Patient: sex F, age 77
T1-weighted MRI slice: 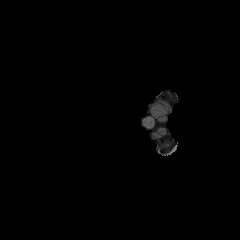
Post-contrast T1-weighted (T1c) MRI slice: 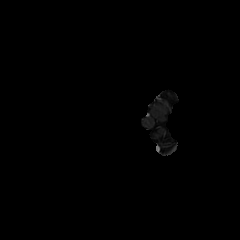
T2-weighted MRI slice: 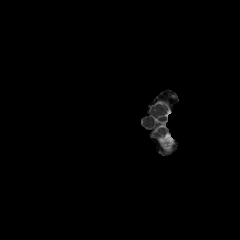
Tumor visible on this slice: no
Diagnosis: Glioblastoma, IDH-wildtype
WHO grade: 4